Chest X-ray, PA view. Patient: 74 years old, sex M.
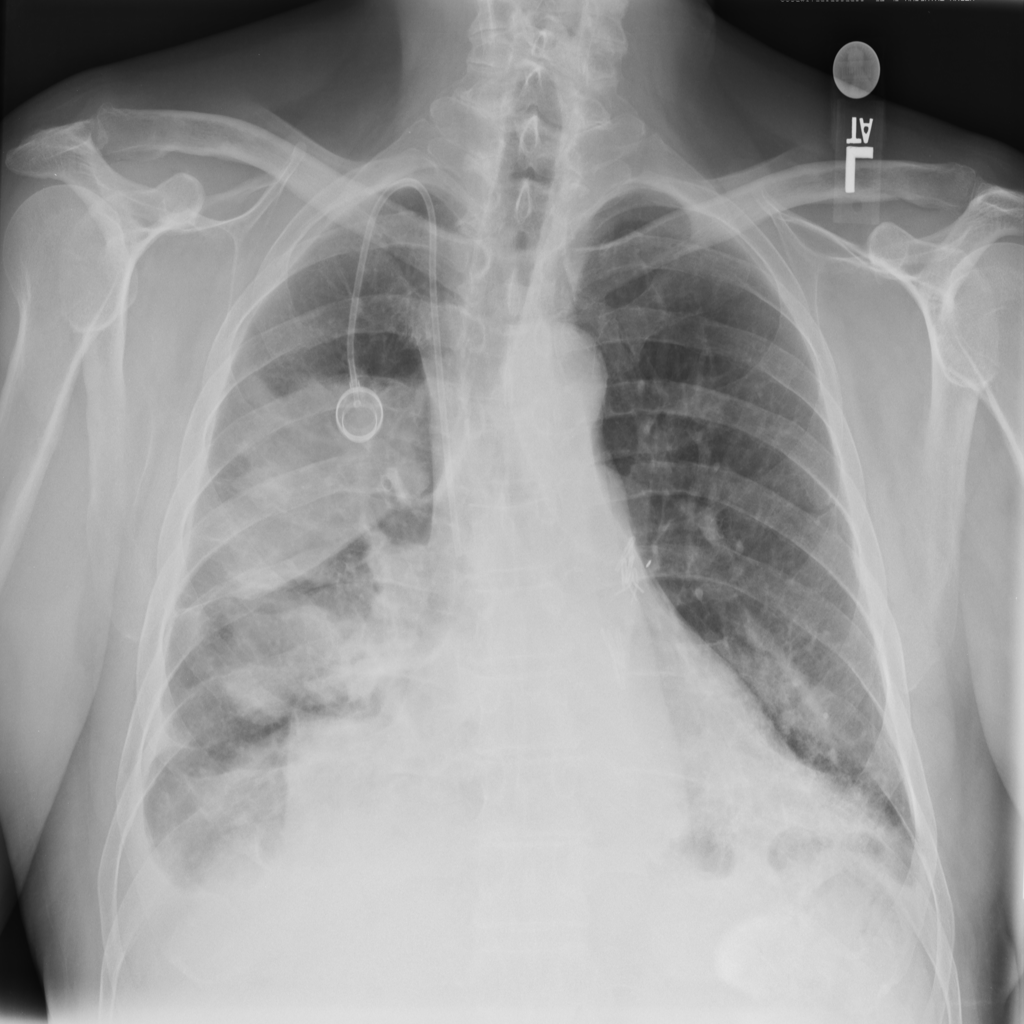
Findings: Infiltration, Mass